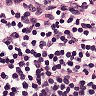
Metastatic tissue present: no